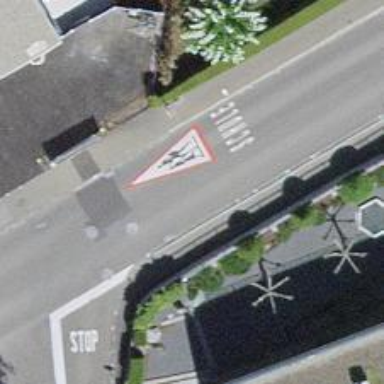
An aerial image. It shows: Public transport stop position.